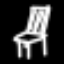
Label: chair